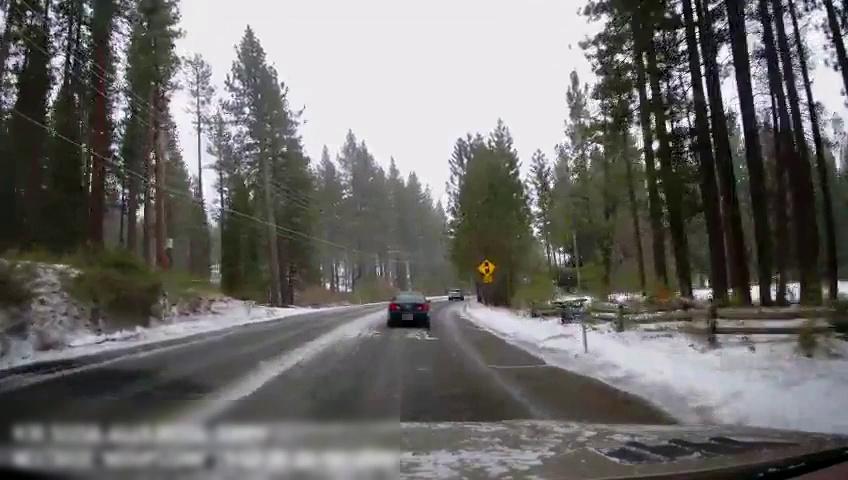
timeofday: Day
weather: Snowy
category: Drivable Space
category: Vehicles | SUV
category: Vehicles | Car
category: Lanes | Opposite Lane
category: Lanes | Opposite Lane
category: Lanes | Opposite Lane
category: Lanes | Current Lane
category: Traffic | Signs